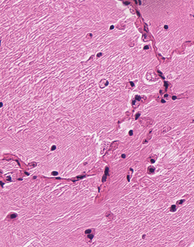
Tumor epithelial tissue: no
Tumor-associated stroma tissue: no
Normal tissue: yes